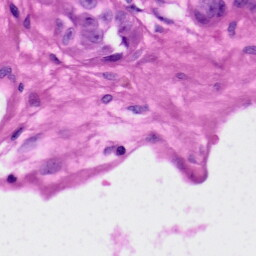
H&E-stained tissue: Skin